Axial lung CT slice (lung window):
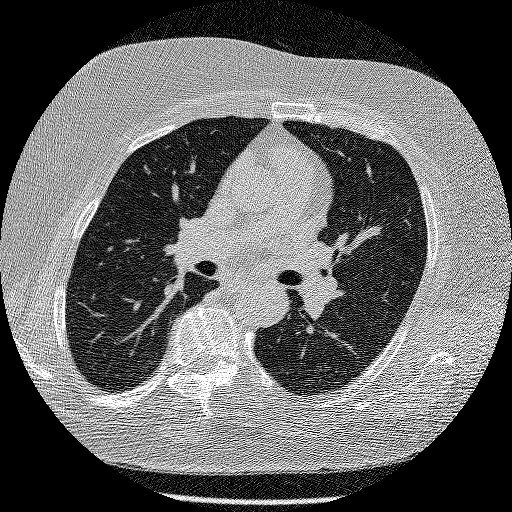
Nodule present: no